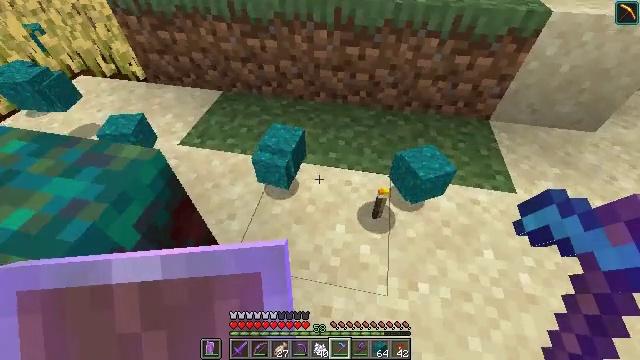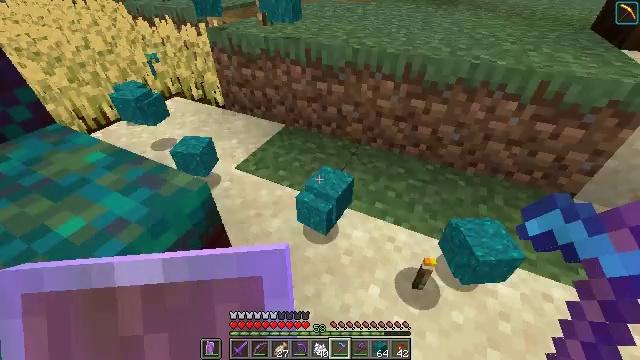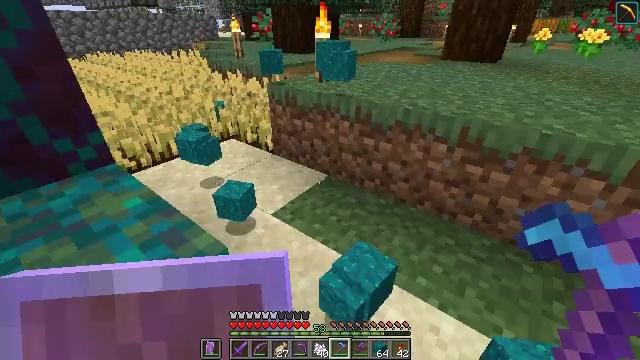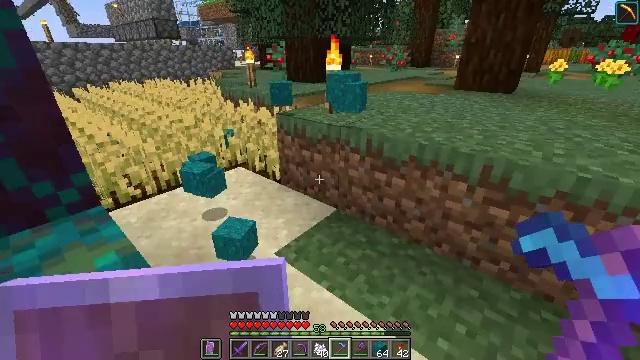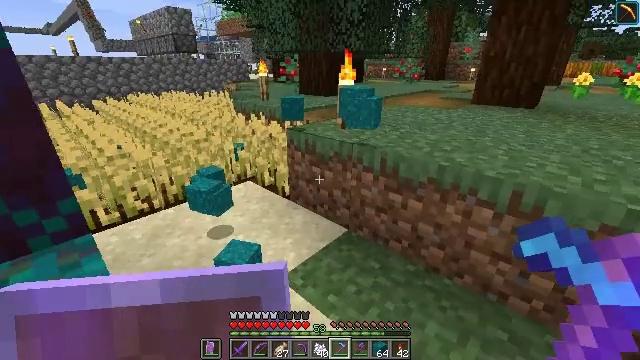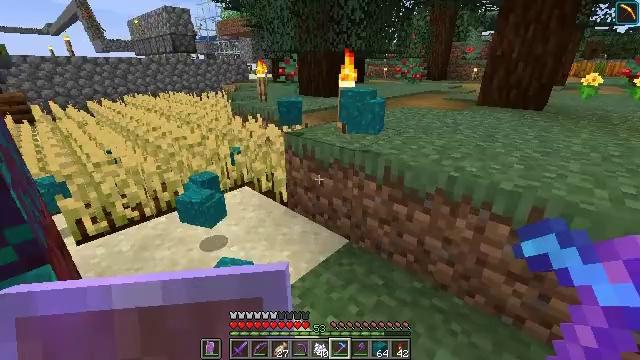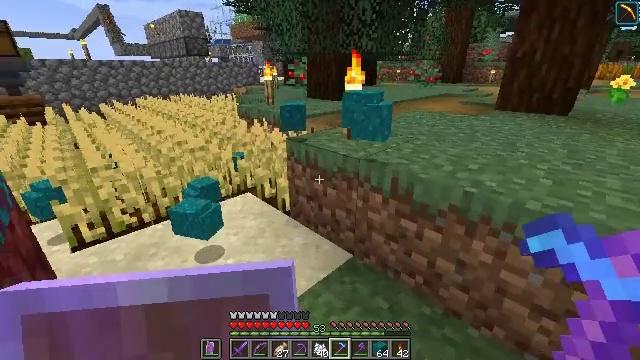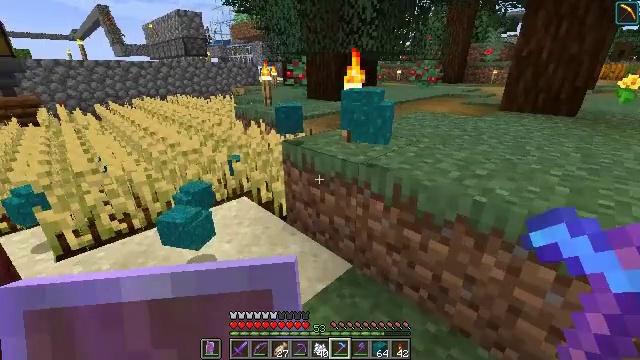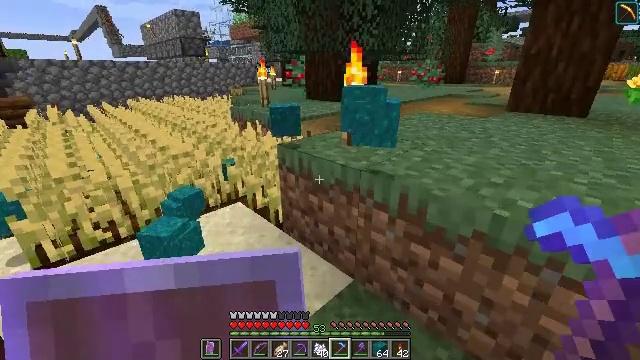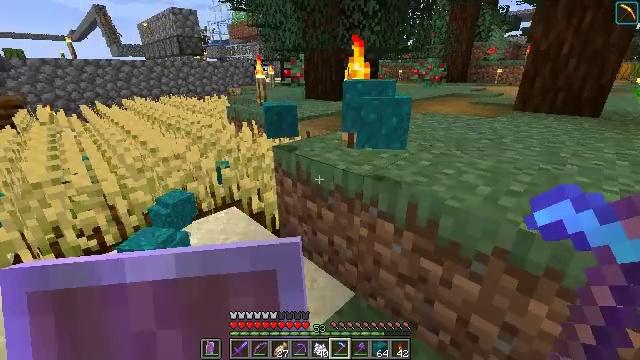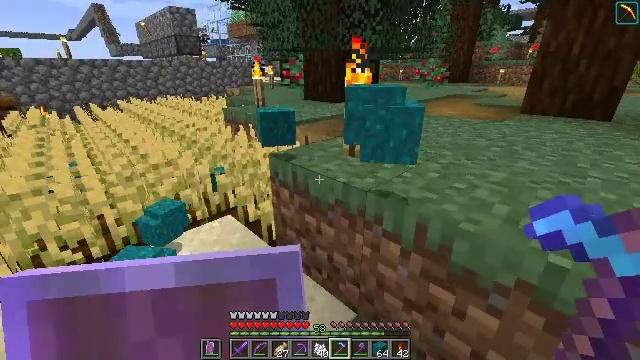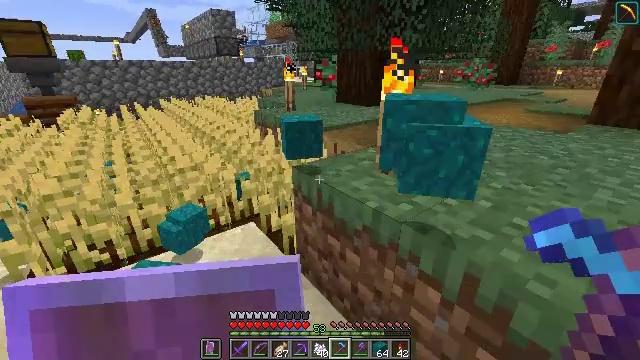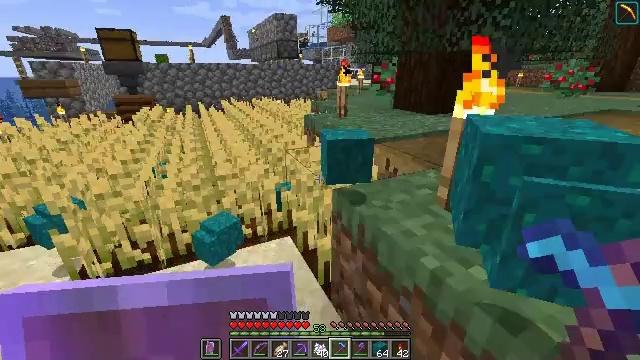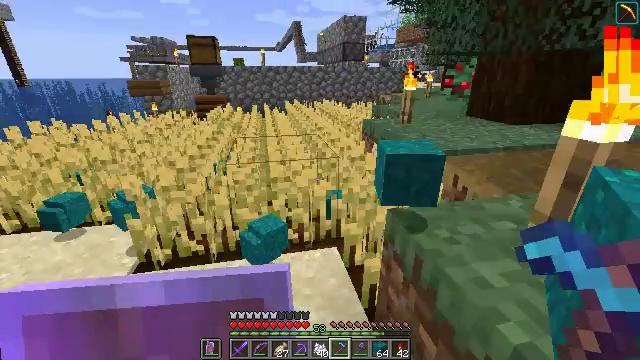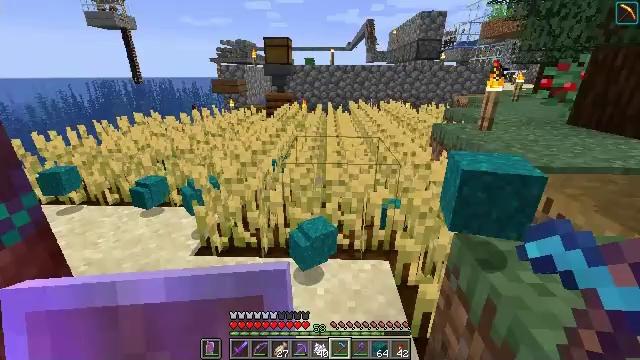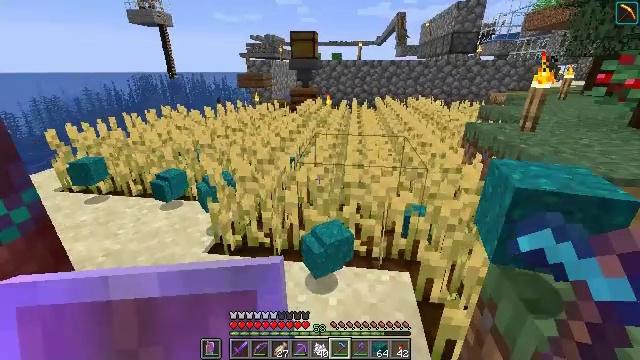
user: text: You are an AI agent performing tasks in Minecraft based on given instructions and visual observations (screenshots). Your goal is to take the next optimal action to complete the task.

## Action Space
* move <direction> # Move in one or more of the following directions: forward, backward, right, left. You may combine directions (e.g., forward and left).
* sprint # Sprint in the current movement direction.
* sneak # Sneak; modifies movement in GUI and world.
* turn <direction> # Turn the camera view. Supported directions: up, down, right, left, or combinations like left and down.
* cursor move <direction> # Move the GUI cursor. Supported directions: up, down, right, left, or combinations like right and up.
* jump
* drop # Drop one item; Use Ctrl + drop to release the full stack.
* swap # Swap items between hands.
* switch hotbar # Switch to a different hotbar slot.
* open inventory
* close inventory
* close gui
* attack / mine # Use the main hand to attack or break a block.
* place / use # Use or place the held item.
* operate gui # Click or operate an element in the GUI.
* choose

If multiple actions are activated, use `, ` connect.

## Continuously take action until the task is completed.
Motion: motion action
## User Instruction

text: Mine the warped stem in the Nether.
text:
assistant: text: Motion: move forward, turn left and up
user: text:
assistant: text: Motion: move forward, turn left and up
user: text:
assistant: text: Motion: move forward, turn left and up
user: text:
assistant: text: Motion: move forward, turn left and up
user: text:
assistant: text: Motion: move forward
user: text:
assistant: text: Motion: move forward, turn left
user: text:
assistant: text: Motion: move forward
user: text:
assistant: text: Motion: move forward
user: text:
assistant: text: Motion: move forward
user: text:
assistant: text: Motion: move forward
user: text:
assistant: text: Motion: move forward, turn left
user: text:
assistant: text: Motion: move forward, turn left
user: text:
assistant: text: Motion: move forward, turn left
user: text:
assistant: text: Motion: move forward, turn left
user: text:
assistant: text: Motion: move forward, turn left and down
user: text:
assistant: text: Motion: move forward
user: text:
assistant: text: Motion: move forward
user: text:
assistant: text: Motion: move forward
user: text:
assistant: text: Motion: move forward
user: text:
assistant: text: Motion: move forward
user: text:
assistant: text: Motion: move forward, turn right and down
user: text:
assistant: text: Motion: move forward, turn right and down
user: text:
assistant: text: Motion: move forward
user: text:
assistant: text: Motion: move forward
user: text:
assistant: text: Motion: move forward
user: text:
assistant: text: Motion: move forward, turn left and down
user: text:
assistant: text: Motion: move forward, turn left and up
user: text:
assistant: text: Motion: move forward, turn left and up
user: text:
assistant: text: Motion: move forward, turn left
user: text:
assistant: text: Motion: move forward